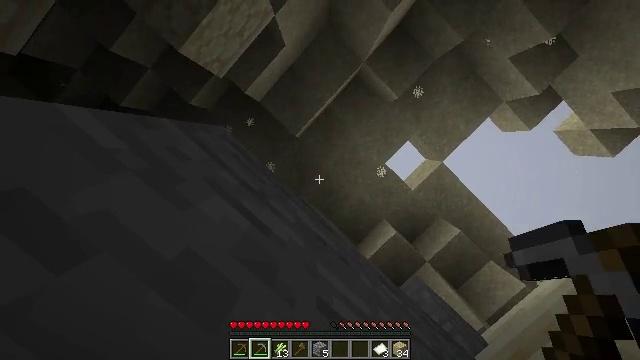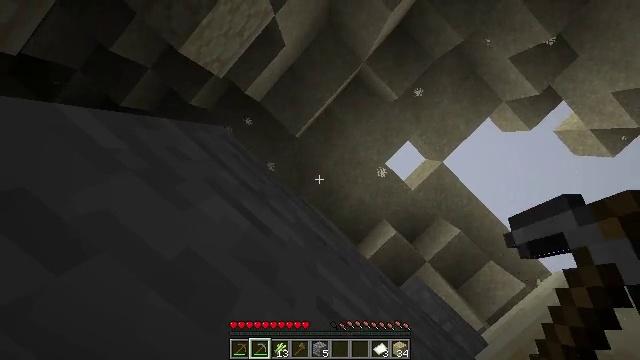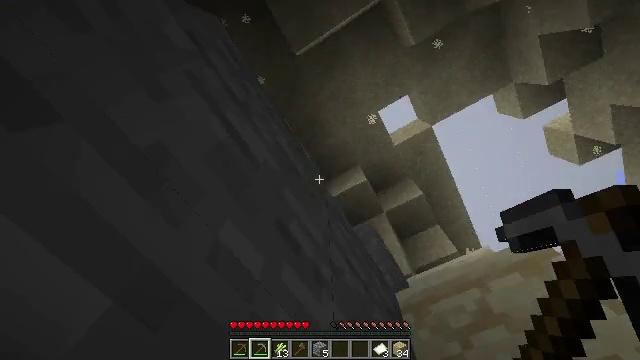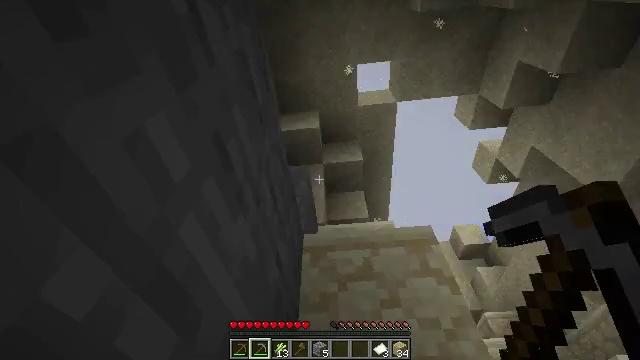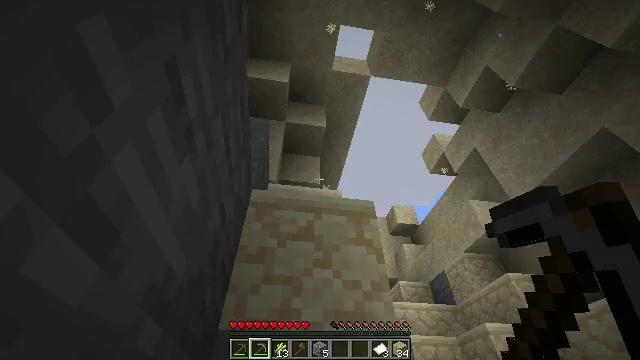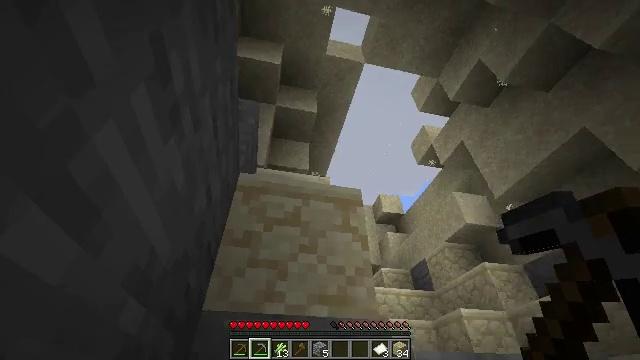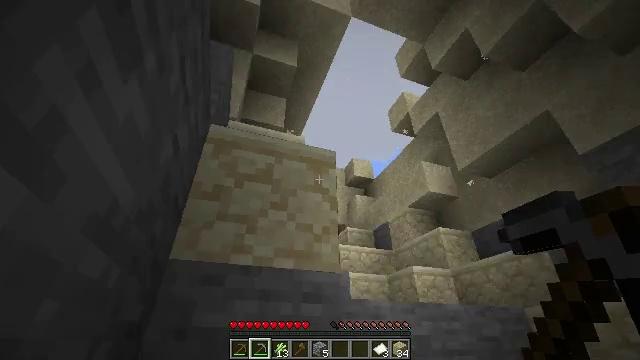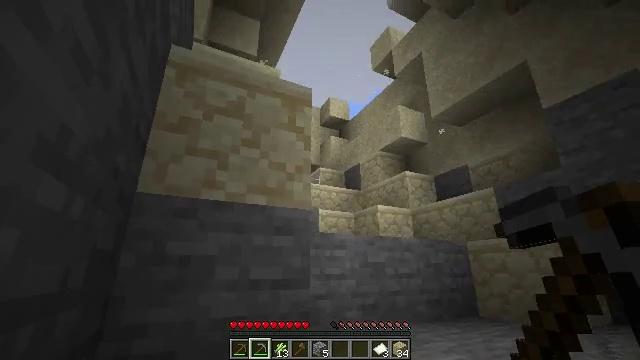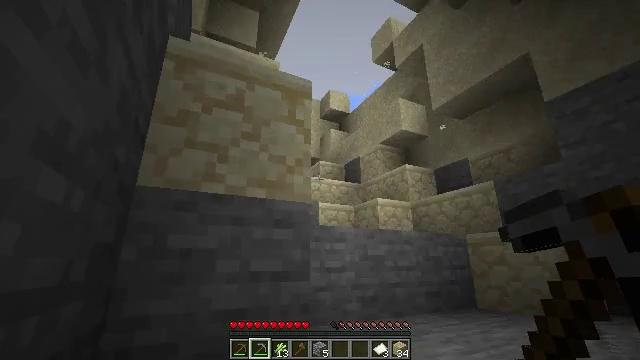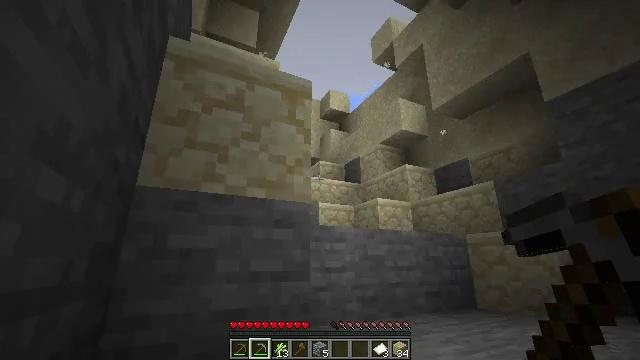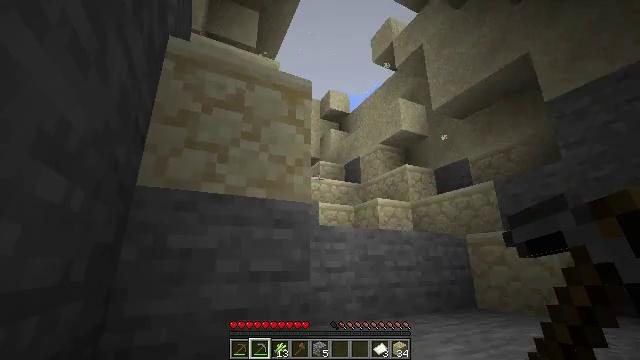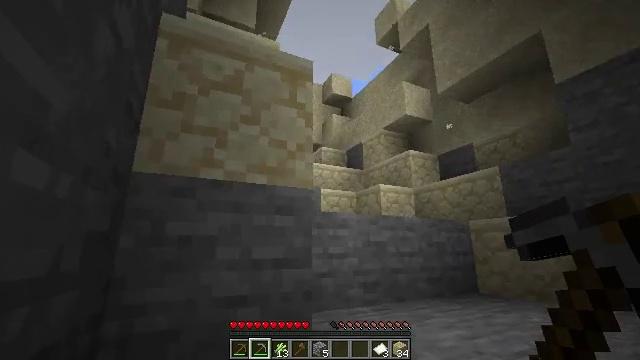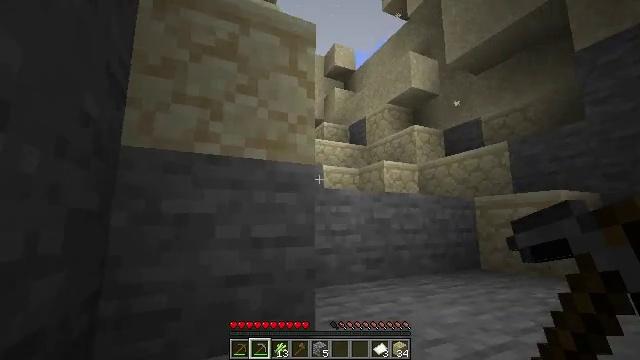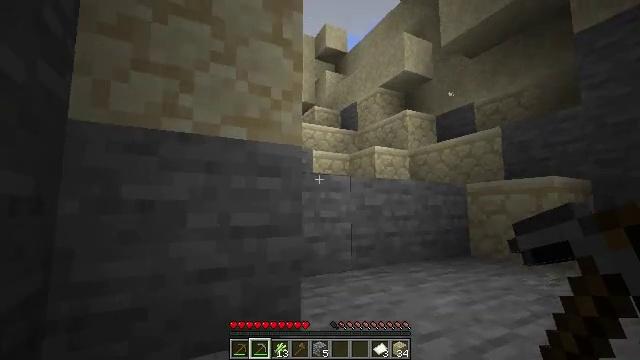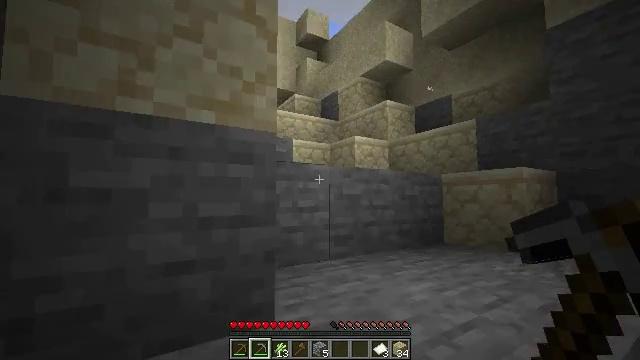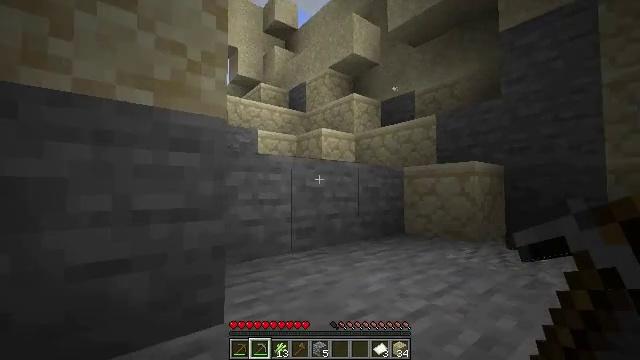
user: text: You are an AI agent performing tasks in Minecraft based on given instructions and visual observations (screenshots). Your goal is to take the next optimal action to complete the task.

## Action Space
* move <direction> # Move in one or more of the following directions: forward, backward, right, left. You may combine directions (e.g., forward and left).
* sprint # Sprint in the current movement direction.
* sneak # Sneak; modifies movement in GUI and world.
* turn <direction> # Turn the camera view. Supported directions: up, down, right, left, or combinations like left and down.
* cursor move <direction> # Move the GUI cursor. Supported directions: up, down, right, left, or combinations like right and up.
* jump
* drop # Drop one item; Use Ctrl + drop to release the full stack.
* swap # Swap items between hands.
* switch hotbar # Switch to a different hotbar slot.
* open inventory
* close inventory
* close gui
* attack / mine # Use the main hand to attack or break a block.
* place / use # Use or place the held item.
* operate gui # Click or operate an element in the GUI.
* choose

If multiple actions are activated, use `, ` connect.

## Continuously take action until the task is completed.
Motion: motion action
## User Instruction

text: Attack the ground to gather sand.
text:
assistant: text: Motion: no_op
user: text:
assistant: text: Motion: turn right and down
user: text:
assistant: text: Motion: turn right and down
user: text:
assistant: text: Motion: turn right and down
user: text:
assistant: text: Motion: turn right and down
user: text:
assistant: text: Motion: turn right and down
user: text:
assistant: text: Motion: turn right and down
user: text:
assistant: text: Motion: turn down
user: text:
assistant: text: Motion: no_op
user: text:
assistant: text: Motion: no_op
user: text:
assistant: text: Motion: move forward, turn down
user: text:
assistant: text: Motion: move forward, turn down
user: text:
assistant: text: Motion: move forward, turn right and down
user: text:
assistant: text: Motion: move forward, turn right and down
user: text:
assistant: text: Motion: move forward, turn right and down
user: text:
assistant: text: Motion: move forward, turn right and down
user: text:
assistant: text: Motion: move forward, turn right
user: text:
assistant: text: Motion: move forward
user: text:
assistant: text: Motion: move forward
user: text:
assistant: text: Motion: move forward, jump
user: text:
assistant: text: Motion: move forward, turn left, jump
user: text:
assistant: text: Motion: move forward, turn left and up, jump
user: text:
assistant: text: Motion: move forward, turn left and up, jump
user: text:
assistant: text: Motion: move forward, turn left and up, jump
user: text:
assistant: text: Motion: move forward, turn left, jump
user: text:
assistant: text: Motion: move forward, turn left, jump
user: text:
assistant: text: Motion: move forward, jump
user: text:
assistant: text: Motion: move forward, jump
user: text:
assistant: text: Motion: move forward, jump
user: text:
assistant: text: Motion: move forward, jump